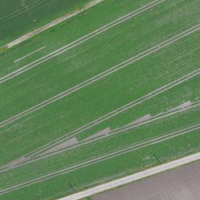
EUNIS habitat code: 24
Species observed at this site:
Cardamine heptaphylla